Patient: sex M, age 75
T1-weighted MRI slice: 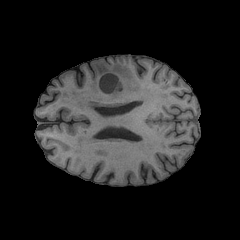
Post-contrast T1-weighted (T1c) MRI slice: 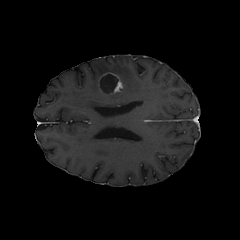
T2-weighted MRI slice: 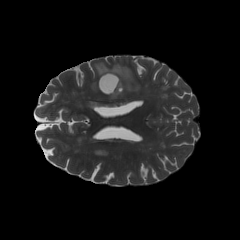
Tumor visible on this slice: yes
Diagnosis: Glioblastoma, IDH-wildtype
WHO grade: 4